问题引入】“逆等线问题”是几何最值中的一个热点问题，数学老师有一天在讲到下面这个问题时：如图，矩形$ABCD$，$AB=6$，$BC=3$，点$E$是边$AB$上的动点，点$F$是射线$BC$上的动点，且$BF = AE$，连接$AF$，$CE$，求$AF + CE$的最小值．}

\vspace{0.3cm}
\noindent\textbf{(1) 延长$DA$至点$G$，使得$AG = AB$，连接$EG$，当$G$，$E$，$C$三点共线时，$AF + CE$最小．}
\noindent\quad\textbf{① 证明：$AF = EG$； ② 求出$AF + CE$的最小值．}

\noindent\textbf{(2) 若将题目中的$BF = AE$改为$BF = 2AE$，请求出$\dfrac{1}{2}AF + CE$的最小值，如图2，并说明理由．}

\noindent\textbf{(3) 当点$E$，$F$在对角线$BD$上时，$BF = 2DE$，请直接写出$2AE + AF$的最小值，如图3．}
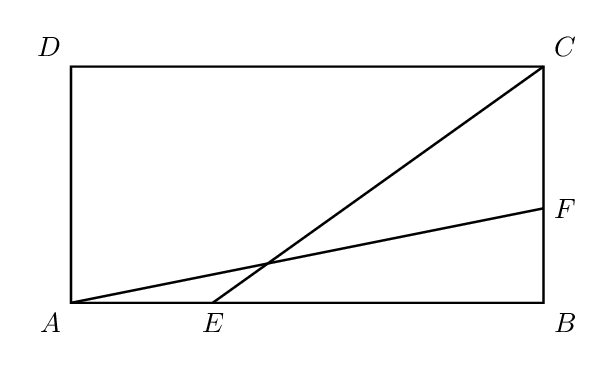
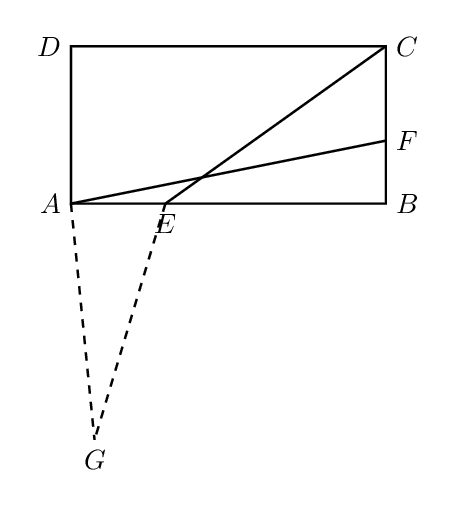
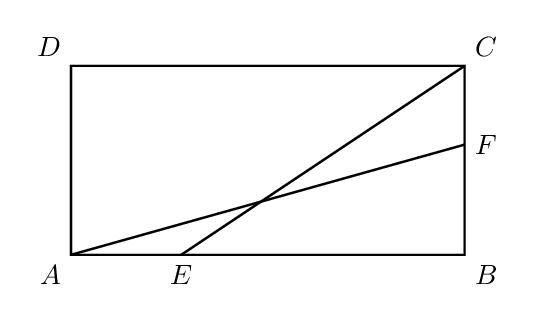
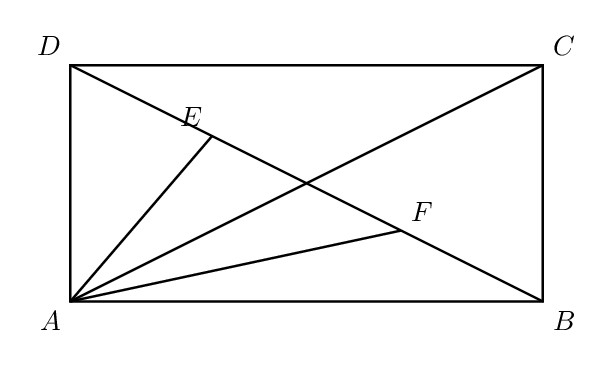
【解答】
\vspace{0.5cm}
\noindent\textbf{【答案】(1) ① 证明见解析；② $3\sqrt{13}$；(2) $6\sqrt{2}$；(3) $6\sqrt{2}$}

\vspace{0.5cm}
\noindent\textbf{【分析】本题主要考查了矩形的性质，全等三角形的判定与性质，相似三角形的判定与性质，勾股定理等知识点，解题的关键是转化思想的运用．}
\noindent\textbf{(1) ① 根据矩形的性质证明$\triangle ABF \cong \triangle GAE(\text{SAS})$即可；② 连接$CG$，由勾股定理求得$CG = 3\sqrt{13}$，由于$AF + CE = EG + EC \geq CG$，故当点$C$，$E$，$G$共线时，$AF + CE$取得最小值为$CG$；}
\noindent\textbf{(2) 延长$DA$至点$G$，使得$AG = \dfrac{1}{2}AB = 3$，连接$EG$，$CG$，证明$\triangle AEG \backsim \triangle BFA$，则$EG = \dfrac{1}{2}AF$，故$\dfrac{1}{2}AF + CE = EG + CE \geq CG$，当点$C$，$E$，$G$共线时，$\dfrac{1}{2}AF + CE$取得最小值为$CG$，再由勾股定理求解$CG$即可；}
\noindent\textbf{(3) 延长$BC$至点$G$，使得$CG = BC = 3$，连接$FG$，$AG$，证明$\triangle EDA \backsim \triangle FBG$，则$FG = 2AE$，由于$2AE + AF = FG + AF \geq AG$，则当点$A$，$F$，$G$共线时，$2AE + AF$取得最小值为$AG$，再由勾股定理求解即可．}

\vspace{0.5cm}
\noindent\textbf{【详解】}
\noindent\textbf{(1) ① 证明：$\because$矩形$ABCD$，}
\noindent\textbf{$\therefore \angle DAB = \angle B = 90^\circ$，}
\noindent\textbf{$\therefore \angle GAE = 180^\circ - \angle DAB = 90^\circ$，}
\noindent\textbf{$\therefore \angle GAE = \angle ABC$，}
\noindent\textbf{$\because AE = BF$，$AG = AB$，}
\noindent\textbf{$\therefore \triangle ABF \cong \triangle GAE(\text{SAS})$，}
\noindent\textbf{$\therefore AF = EG$；}

\vspace{0.3cm}
\noindent\textbf{② 解：连接$CG$，}

\noindent\textbf{$\because$矩形$ABCD$，}
\noindent\textbf{$\therefore AB = CD = AG = 6$，$AD = BC = 3$，$\angle D = 90^\circ$，}
\noindent\textbf{$\therefore DG = AG + AD = 6 + 3 = 9$，}
\noindent\textbf{$\therefore CG = \sqrt{DG^2 + DC^2} = \sqrt{9^2 + 6^2} = 3\sqrt{13}$，}
\noindent\textbf{$\because AF + CE = EG + EC \geq CG$，}
\noindent\textbf{$\therefore$当点$C$，$E$，$G$共线时，$AF + CE$取得最小值为$CG = 3\sqrt{13}$；}

\vspace{0.3cm}
\noindent\textbf{(2) 解：延长$DA$至点$G$，使得$AG = \dfrac{1}{2}AB = 3$，连接$EG$，$CG$，}

\noindent\textbf{$\because$矩形$ABCD$，}
\noindent\textbf{$\therefore \angle DAB = \angle B = 90^\circ$，}
\noindent\textbf{$\therefore \angle GAE = 180^\circ - \angle DAB = 90^\circ$，}
\noindent\textbf{$\therefore \angle GAE = \angle ABC$，}
\noindent\textbf{$\because BF = 2AE$，}
\noindent\textbf{$\therefore \dfrac{AE}{BF} = \dfrac{AG}{AB} = \dfrac{1}{2}$，}
\noindent\textbf{$\therefore \triangle AEG \backsim \triangle BFA$，}
\noindent\textbf{$\therefore \dfrac{EG}{AF} = \dfrac{AG}{AB} = \dfrac{1}{2}$，}
\noindent\textbf{$\therefore EG = \dfrac{1}{2}AF$，}
\noindent\textbf{$\therefore \dfrac{1}{2}AF + CE = EG + CE \geq CG$，}
\noindent\textbf{$\therefore$当点$C$，$E$，$G$共线时，$\dfrac{1}{2}AF + CE$取得最小值为$CG$，}
\noindent\textbf{$\because$矩形$ABCD$，}
\noindent\textbf{$\therefore AB = CD = 6$，$AD = BC = 3$，$\angle D = 90^\circ$，}
\noindent\textbf{$\therefore DG = AD + AG = 6$，}
\noindent\textbf{$\therefore CG = \sqrt{DG^2 + DC^2} = \sqrt{6^2 + 6^2} = 6\sqrt{2}$，}
\noindent\textbf{$\therefore \dfrac{1}{2}AF + CE$的最小值为$6\sqrt{2}$；}

\vspace{0.3cm}
\noindent\textbf{(3) 解：延长$BC$至点$G$，使得$CG = BC = 3$，连接$FG$，$AG$，}

\noindent\textbf{$\because BF = 2DE$，}
\noindent\textbf{$\therefore \dfrac{AD}{BG} = \dfrac{DE}{BF} = \dfrac{1}{2}$，}
\noindent\textbf{$\because$矩形$ABCD$，}
\noindent\textbf{$\therefore AD \parallel BC$，}
\noindent\textbf{$\therefore \angle EDA = \angle FBG$，}
\noindent\textbf{$\therefore \triangle EDA \backsim \triangle FBG$，}
\noindent\textbf{$\therefore \dfrac{AE}{FG} = \dfrac{AD}{BG} = \dfrac{1}{2}$，}
\noindent\textbf{$\therefore FG = 2AE$，}
\noindent\textbf{$\therefore 2AE + AF = FG + AF \geq AG$，}
\noindent\textbf{$\therefore$当点$A$，$F$，$G$共线时，$2AE + AF$取得最小值为$AG$，}
\noindent\textbf{$\because$在矩形$ABCD$中，$\angle ABC = 90^\circ$，}
\noindent\textbf{$\therefore AG = \sqrt{AB^2 + BG^2} = \sqrt{6^2 + 6^2} = 6\sqrt{2}$，}
\noindent\textbf{$\therefore 2AE + AF$的最小值为$6\sqrt{2}$．}
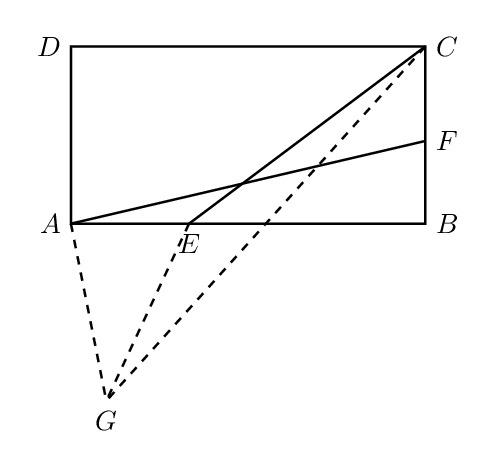
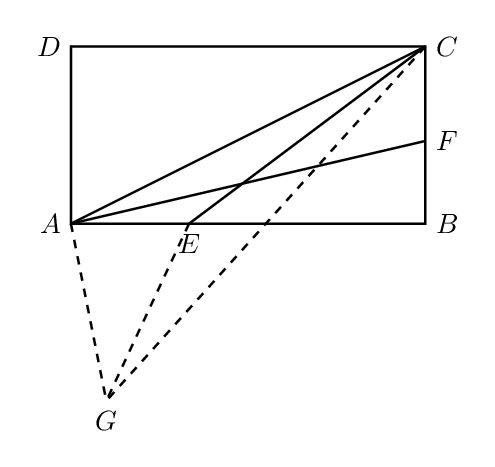
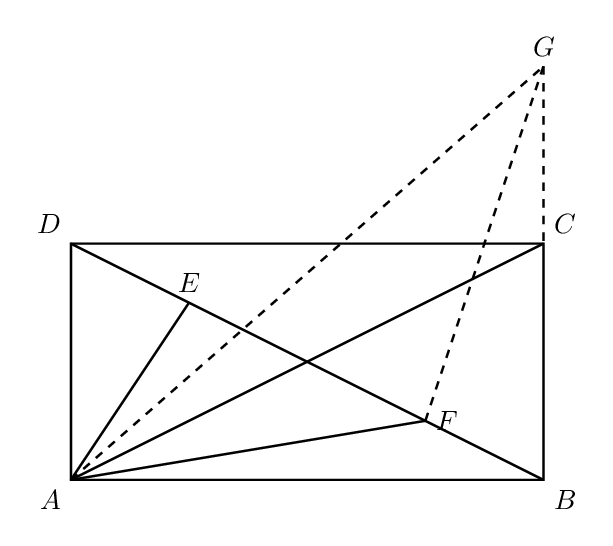